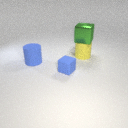
small blue rubber cube in front of large yellow rubber cylinder